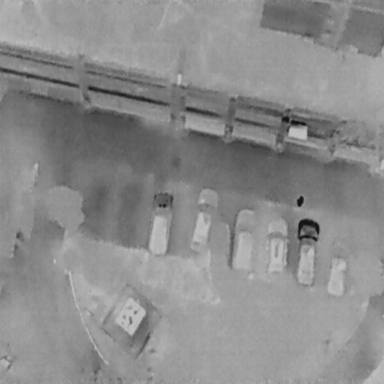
There is a Person in the infrared image.